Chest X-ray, PA view. Patient: 69 years old, sex F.
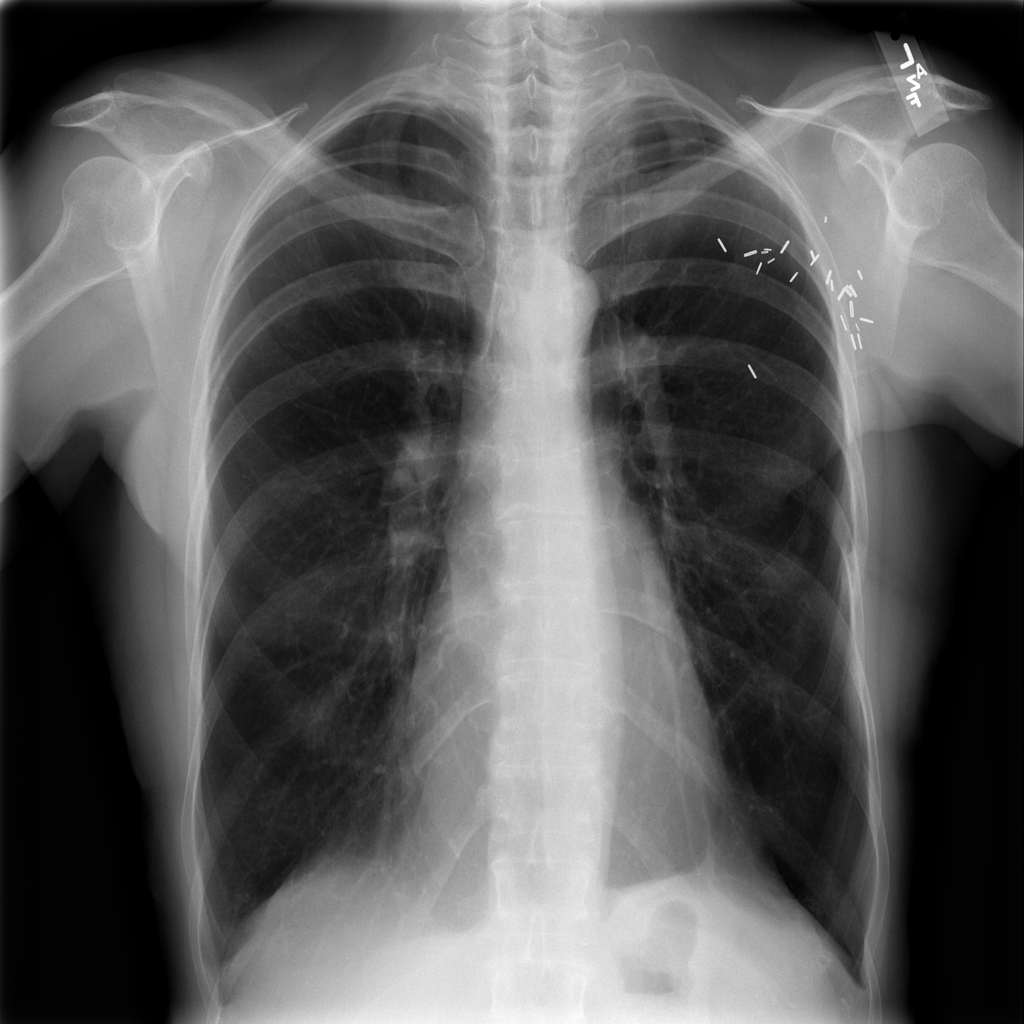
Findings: No Finding